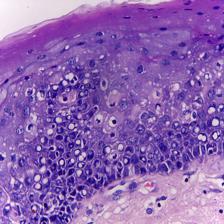
Diagnosis: OSCC